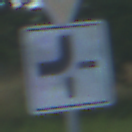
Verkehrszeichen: VerlaufVorfahrtsstrasse2
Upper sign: VorfahrtGewaehren
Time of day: MorningAfternoon
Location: Outdoor (Nature)
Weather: PartlyCloudy
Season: NotSpecified
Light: Natural